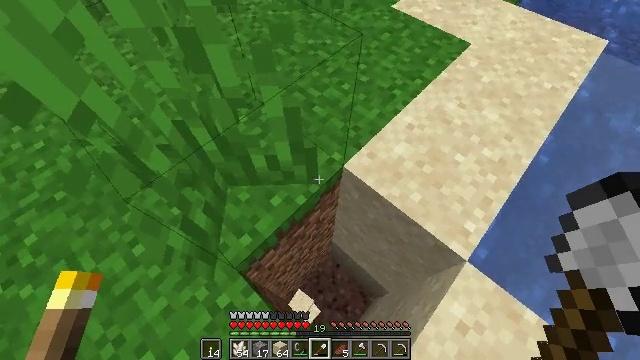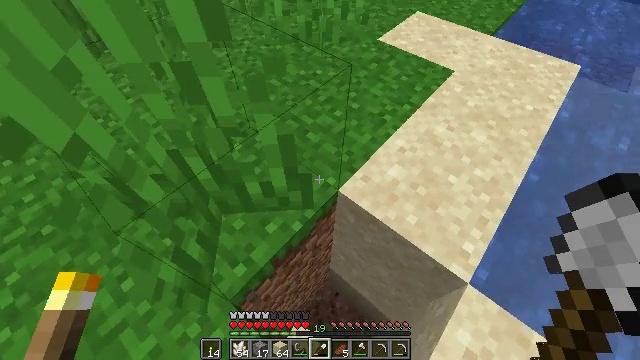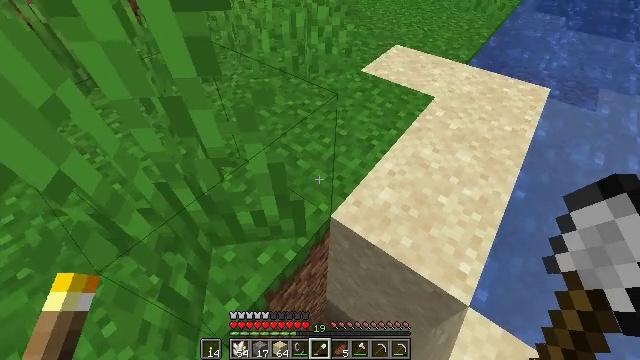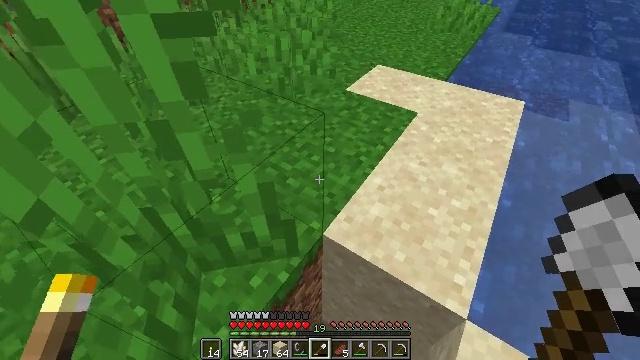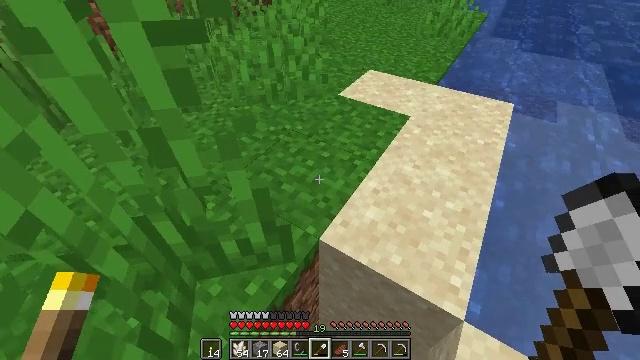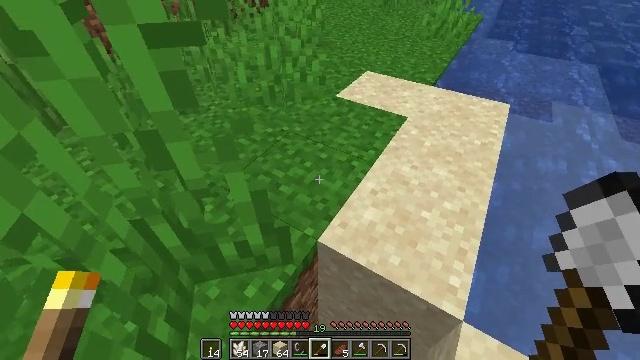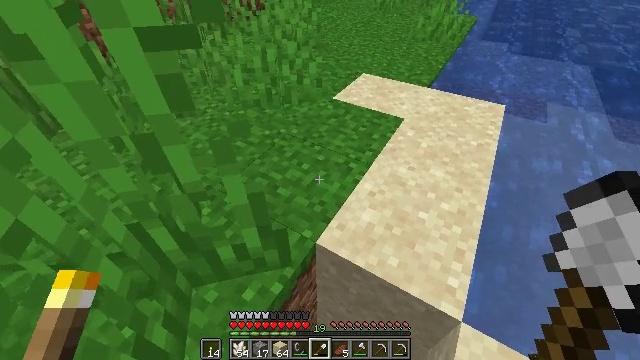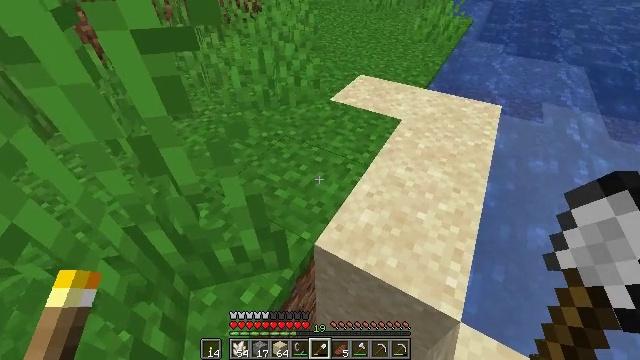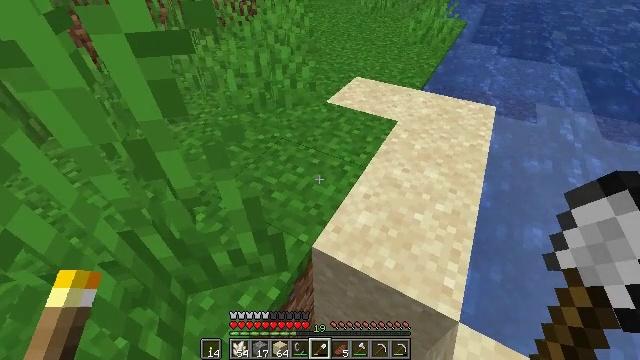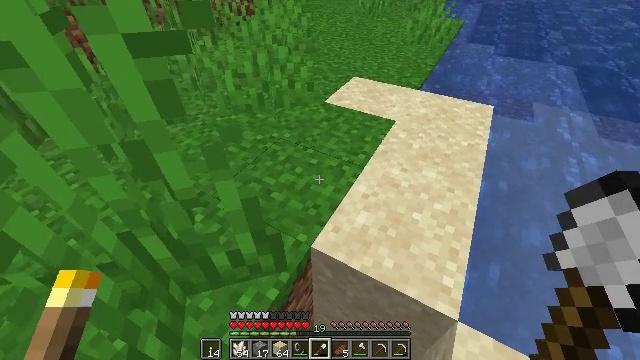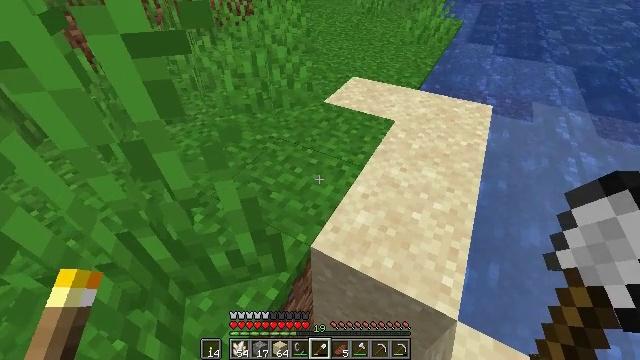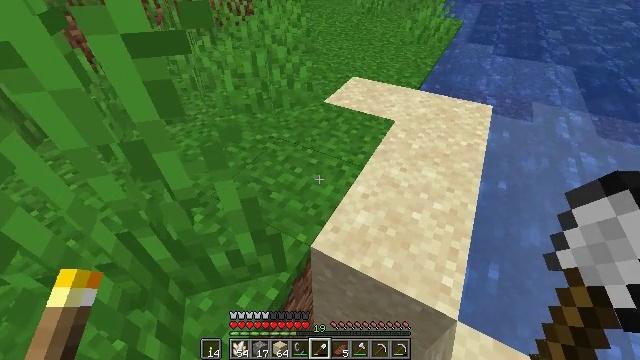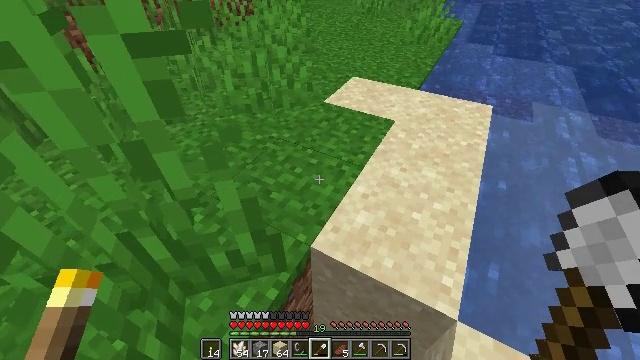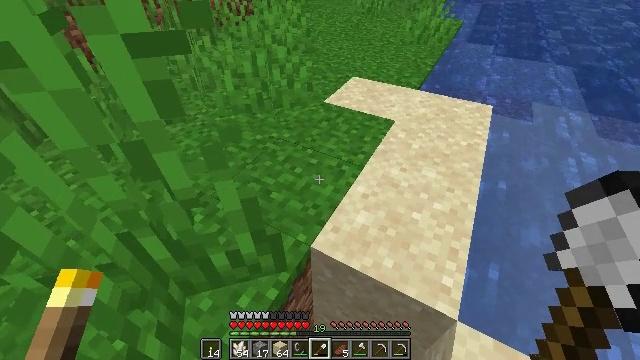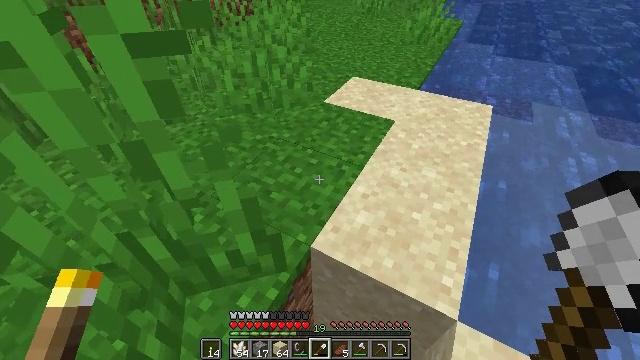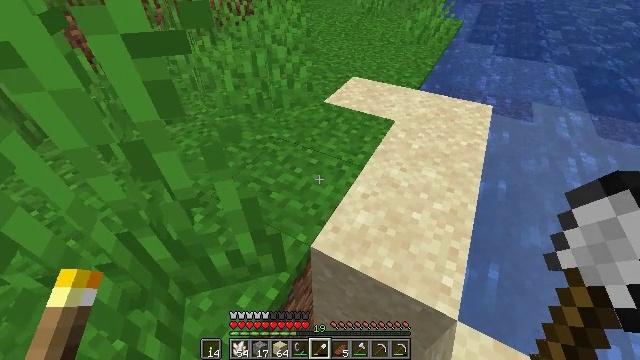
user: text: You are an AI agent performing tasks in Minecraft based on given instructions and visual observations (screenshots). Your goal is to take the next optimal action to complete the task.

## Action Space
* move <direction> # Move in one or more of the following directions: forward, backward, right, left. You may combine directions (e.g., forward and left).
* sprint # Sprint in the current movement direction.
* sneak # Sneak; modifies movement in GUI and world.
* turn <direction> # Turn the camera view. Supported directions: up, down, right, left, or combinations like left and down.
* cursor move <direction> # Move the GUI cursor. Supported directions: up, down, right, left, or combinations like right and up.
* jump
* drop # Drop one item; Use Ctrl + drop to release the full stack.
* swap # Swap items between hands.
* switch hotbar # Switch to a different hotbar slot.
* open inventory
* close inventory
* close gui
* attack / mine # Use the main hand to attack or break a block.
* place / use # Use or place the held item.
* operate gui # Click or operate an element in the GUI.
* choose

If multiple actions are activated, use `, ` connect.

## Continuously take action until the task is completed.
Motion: motion action
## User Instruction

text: Break the sand block.
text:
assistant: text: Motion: turn right and up
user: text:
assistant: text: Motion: turn right and up
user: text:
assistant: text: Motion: turn right and up
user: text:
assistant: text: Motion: turn right and up
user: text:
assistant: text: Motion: no_op
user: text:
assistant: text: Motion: no_op
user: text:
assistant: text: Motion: no_op
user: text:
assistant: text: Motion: no_op
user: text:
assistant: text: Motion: no_op
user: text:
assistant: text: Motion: no_op
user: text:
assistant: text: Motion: no_op
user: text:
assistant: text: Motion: no_op
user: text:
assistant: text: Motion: no_op
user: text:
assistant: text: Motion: no_op
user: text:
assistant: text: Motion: no_op
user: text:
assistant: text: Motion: no_op
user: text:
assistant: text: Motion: no_op
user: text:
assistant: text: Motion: no_op
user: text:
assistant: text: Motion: no_op
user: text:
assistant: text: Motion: no_op
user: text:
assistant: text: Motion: no_op
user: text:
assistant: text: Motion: turn left
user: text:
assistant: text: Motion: turn left
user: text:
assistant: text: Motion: no_op
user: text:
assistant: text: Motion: move forward and move left
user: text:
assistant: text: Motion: move forward and move left
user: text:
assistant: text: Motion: move forward and move left
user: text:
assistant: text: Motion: move forward and move left
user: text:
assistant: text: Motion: move forward
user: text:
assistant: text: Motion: move forward, turn right